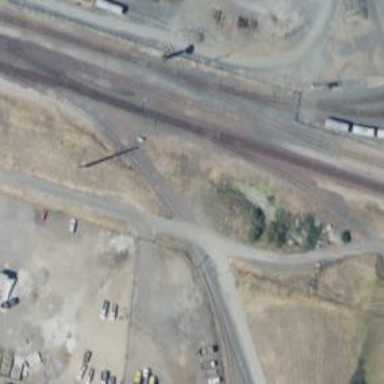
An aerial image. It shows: Railway spur service.